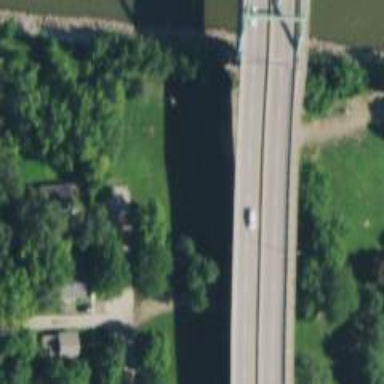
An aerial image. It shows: Trunk road bridge.